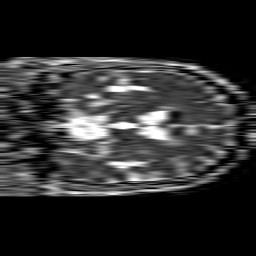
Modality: ADC
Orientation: coronal
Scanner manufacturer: philips
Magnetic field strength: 1.5 T
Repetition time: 4.6 s
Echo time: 0.09059 s